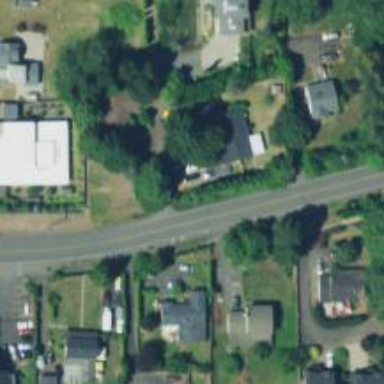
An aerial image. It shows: Secondary road with asphalt surface and sidewalk on the left.